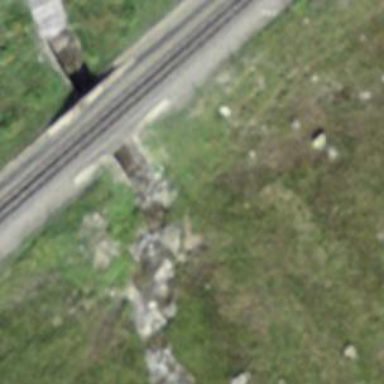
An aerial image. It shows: Culvert tunnel.